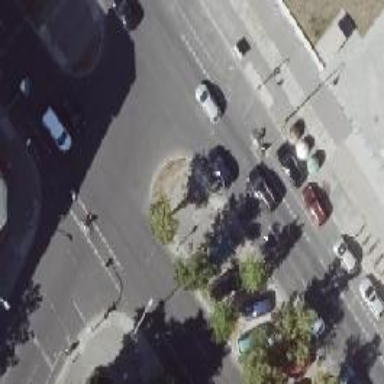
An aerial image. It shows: Road crossing with traffic signals.